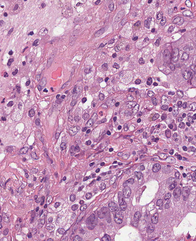
Tumor epithelial tissue: yes
Tumor-associated stroma tissue: yes
Normal tissue: no